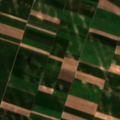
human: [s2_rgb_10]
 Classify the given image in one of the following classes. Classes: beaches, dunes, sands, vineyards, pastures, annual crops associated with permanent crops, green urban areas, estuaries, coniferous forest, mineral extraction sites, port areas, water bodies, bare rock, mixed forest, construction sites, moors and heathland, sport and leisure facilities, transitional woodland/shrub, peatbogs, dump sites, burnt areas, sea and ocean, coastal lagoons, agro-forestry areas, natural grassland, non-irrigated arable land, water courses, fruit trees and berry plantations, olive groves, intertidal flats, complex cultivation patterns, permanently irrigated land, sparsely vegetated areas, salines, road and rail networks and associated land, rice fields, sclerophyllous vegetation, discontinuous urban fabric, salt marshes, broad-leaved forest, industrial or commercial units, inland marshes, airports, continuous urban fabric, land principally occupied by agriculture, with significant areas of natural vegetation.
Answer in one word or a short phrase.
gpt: non-irrigated arable land